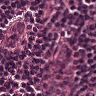
Metastatic tissue present: no